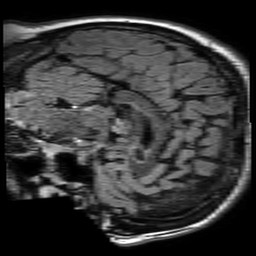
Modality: FLAIR
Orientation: sagittal
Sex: male
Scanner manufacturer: philips
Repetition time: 11 s
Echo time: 0.125 s